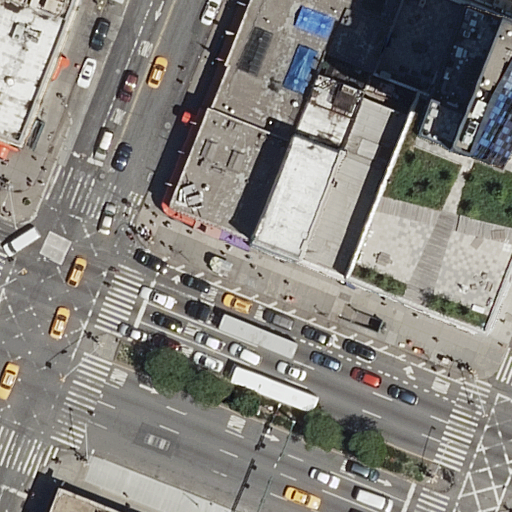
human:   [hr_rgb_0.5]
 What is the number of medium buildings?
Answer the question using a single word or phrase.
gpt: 4

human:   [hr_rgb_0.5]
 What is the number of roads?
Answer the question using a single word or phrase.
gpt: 21

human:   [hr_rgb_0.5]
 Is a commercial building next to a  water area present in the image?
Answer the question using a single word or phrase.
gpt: no

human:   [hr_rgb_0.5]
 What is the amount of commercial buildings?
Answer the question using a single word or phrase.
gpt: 0

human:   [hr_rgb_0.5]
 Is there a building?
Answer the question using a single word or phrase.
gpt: yes

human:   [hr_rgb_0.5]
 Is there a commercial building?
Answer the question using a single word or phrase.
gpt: no

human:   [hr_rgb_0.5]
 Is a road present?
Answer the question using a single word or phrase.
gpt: yes

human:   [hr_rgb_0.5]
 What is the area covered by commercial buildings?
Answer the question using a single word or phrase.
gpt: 0m2

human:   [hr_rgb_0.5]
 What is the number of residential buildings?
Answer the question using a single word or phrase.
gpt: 8

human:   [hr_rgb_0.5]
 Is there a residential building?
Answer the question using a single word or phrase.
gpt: yes

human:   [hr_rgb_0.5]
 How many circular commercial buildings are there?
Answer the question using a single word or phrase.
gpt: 0

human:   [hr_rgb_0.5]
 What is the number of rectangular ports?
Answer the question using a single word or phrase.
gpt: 0

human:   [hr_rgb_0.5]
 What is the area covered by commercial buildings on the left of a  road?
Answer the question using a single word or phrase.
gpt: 0m2

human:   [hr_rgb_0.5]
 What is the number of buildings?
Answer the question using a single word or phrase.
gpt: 8

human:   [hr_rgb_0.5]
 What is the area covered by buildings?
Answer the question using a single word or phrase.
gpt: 10111m2

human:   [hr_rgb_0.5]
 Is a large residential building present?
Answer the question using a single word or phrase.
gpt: yes

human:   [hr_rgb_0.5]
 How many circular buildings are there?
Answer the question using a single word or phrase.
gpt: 0

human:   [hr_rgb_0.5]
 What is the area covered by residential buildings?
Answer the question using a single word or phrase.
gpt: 10111m2

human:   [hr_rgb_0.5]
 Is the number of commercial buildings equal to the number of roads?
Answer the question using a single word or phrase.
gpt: no

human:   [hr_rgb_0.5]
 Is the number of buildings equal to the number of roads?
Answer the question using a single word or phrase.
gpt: no

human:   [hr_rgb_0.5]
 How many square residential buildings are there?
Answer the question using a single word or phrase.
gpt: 0

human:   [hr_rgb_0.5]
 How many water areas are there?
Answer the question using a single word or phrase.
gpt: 0

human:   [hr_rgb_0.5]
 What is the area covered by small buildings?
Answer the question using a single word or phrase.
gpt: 16m2

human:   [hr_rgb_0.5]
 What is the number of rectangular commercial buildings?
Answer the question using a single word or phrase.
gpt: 0

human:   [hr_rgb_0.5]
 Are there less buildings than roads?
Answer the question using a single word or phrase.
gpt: yes

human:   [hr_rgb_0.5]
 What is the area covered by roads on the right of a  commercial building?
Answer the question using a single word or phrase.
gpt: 0m2

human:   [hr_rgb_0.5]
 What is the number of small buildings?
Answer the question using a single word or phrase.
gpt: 1

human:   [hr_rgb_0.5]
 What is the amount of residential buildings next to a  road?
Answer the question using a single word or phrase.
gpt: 8

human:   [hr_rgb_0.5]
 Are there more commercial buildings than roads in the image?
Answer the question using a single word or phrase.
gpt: no

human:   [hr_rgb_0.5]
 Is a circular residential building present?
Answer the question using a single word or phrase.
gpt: no

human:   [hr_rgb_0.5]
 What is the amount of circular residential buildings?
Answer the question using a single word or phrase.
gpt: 0

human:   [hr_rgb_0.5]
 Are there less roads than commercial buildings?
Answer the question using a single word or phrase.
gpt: no

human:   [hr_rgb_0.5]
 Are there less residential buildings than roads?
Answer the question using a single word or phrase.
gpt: yes

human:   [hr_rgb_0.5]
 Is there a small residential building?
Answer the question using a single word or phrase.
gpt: yes

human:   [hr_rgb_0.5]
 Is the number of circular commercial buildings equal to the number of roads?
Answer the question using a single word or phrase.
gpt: no

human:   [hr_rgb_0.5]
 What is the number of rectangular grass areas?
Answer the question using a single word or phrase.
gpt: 0

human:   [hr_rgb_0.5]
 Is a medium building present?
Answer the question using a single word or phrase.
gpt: yes

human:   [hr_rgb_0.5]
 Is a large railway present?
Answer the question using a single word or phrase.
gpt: no

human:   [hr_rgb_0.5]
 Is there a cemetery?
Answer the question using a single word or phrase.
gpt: no

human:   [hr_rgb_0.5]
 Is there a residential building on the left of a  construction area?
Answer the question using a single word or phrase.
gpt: no

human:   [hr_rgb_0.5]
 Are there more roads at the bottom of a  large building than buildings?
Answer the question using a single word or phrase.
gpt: yes

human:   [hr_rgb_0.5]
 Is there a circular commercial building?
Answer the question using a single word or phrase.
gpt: no

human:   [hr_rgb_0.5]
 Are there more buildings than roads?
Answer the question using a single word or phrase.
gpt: no

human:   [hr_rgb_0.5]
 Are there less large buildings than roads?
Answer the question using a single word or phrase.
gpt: yes

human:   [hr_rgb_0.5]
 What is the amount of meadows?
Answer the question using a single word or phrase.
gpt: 0

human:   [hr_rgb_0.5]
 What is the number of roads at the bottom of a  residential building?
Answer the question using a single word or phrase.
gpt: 21

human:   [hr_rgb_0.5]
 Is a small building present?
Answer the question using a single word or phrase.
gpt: yes

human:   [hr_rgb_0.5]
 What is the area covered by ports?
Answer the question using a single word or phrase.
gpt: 0m2

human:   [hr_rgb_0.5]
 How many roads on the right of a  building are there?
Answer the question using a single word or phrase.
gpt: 13

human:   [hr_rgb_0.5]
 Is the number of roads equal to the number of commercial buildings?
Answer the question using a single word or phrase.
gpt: no

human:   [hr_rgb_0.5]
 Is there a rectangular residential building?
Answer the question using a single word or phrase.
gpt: yes

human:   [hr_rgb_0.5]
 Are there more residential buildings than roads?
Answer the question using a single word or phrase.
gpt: no

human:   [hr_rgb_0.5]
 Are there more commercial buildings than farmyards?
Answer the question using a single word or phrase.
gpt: no

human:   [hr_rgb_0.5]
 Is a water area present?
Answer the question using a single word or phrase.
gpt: no

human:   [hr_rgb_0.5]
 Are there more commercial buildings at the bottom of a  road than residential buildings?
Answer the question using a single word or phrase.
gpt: no

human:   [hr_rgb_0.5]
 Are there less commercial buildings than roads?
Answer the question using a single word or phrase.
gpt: yes

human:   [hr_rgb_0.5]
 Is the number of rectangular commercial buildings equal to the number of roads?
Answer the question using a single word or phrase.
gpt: no

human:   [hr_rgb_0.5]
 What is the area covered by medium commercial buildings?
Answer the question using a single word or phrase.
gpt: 0m2

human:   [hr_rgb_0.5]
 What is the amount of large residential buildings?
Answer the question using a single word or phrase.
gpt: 3

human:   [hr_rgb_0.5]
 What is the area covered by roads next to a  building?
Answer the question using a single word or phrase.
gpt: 0m2

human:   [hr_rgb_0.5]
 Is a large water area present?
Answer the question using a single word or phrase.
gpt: no

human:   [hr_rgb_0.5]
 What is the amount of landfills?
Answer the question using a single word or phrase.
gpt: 0

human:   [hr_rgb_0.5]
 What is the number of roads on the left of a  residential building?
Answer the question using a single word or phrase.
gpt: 17

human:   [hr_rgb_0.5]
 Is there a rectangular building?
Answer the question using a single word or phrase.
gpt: yes